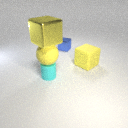
small blue metal cube behind small cyan rubber cylinder